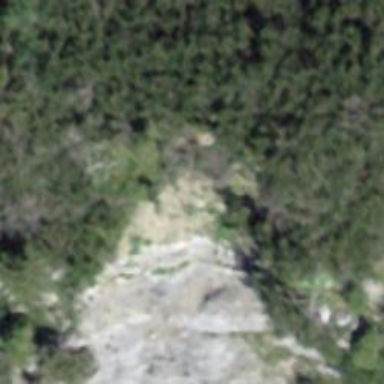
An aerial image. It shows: Natural cliff.